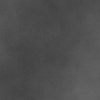
Atmospheric dust classification: dusty